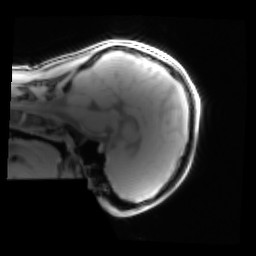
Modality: PDw
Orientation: sagittal
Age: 19
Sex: male
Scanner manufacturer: siemens
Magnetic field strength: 3 T
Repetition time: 0.25 s
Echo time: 0.00103 s